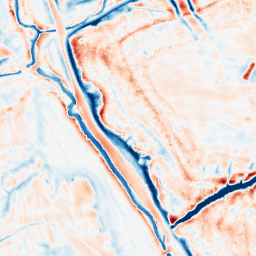
Category: edge_preserving
Decomposition family: bilateral
Decomposition parameters: d: 21
sigma_color: 75
sigma_space: 150
Upsampling method: cubic_catmull_rom
Upsampling parameters: scale: 2
Upsampling scale: 2